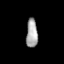
Tissue: prostate
Cell type: T cells
Senescence score: 0.3163
Nuclear area (px): 326
Mean DAPI intensity: 165.193